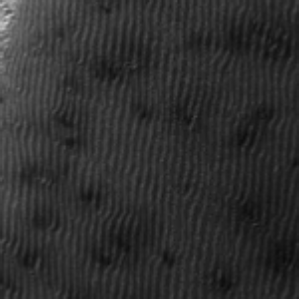
Label: frost